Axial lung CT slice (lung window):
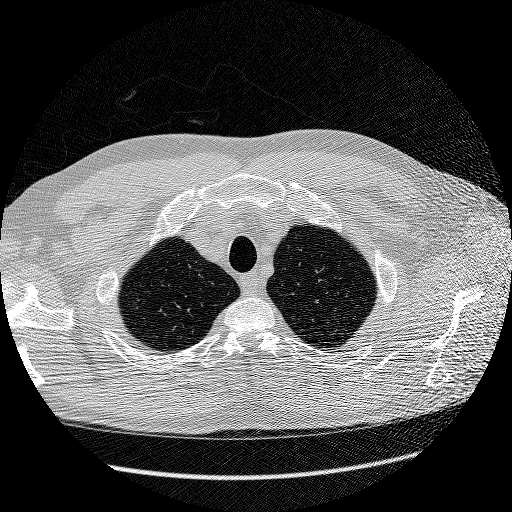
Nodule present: no